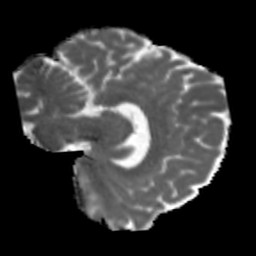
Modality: MD
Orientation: sagittal
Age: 42
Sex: male
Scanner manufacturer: siemens
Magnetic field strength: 3 T
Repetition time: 5.47 s
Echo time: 0.0854 s